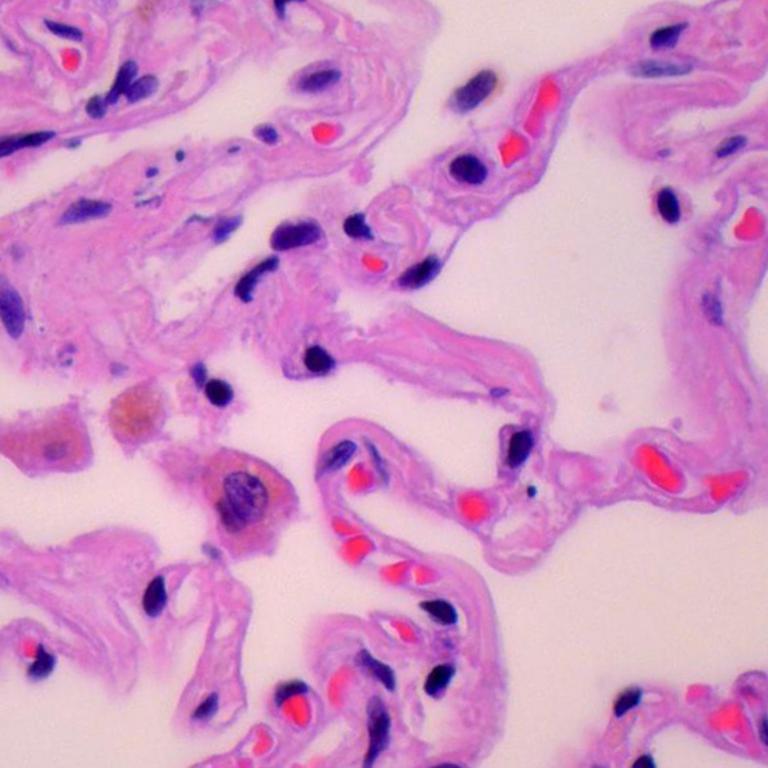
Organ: lung
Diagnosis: benign